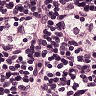
Metastatic tissue present: no